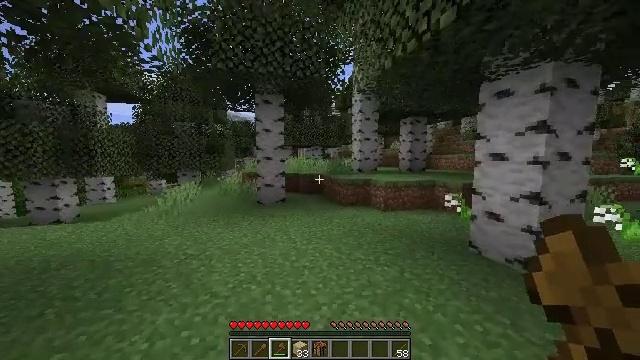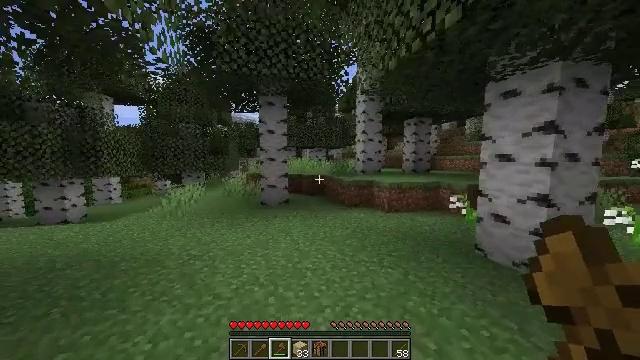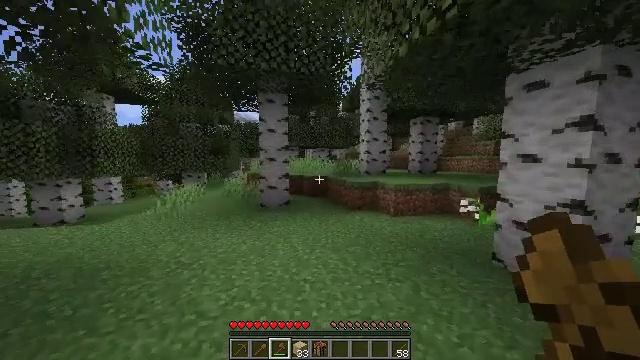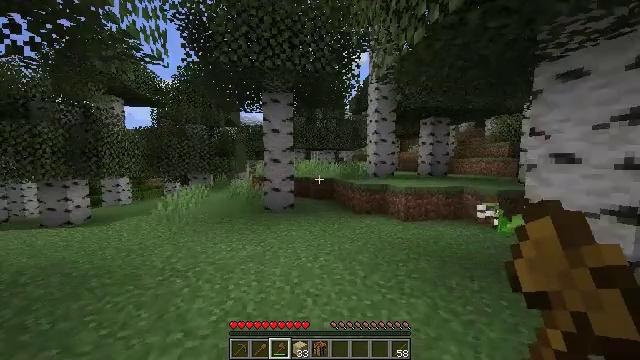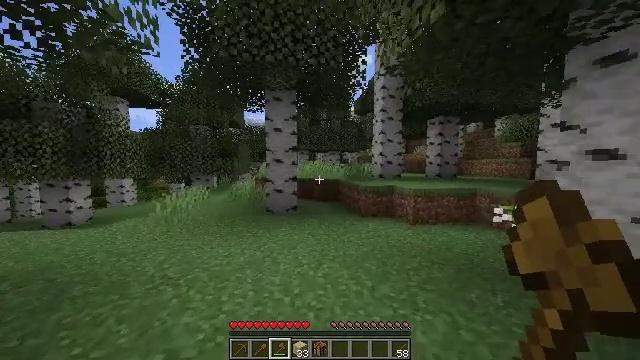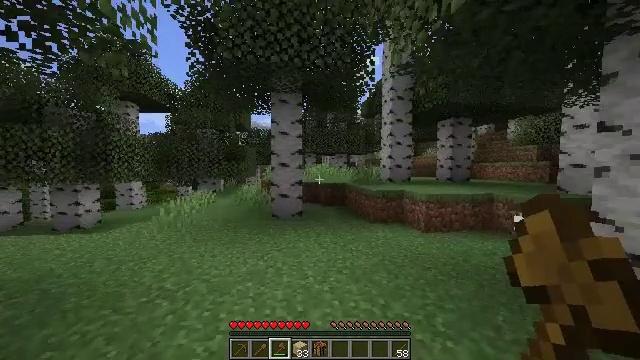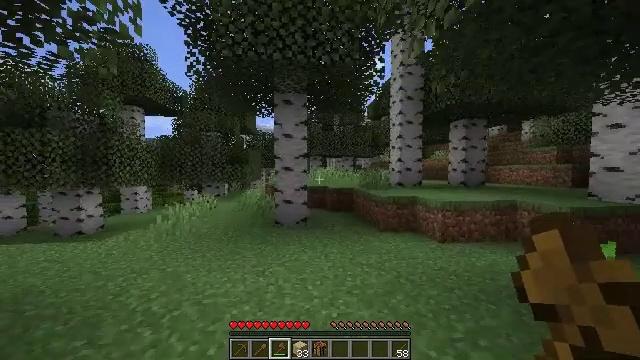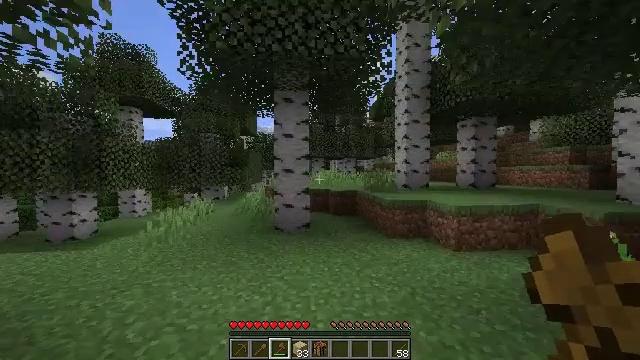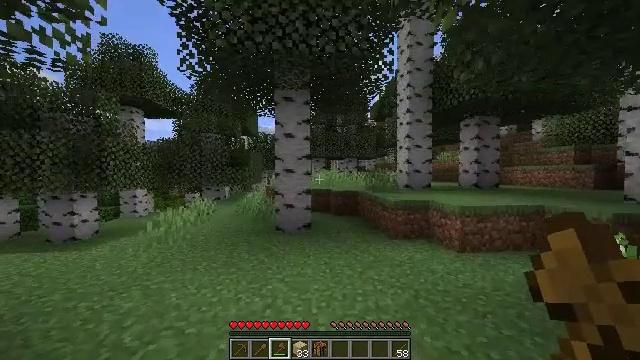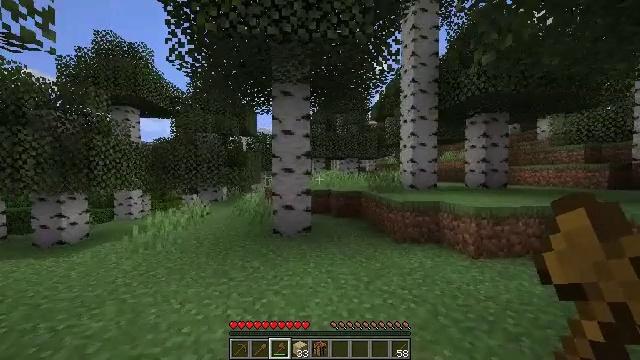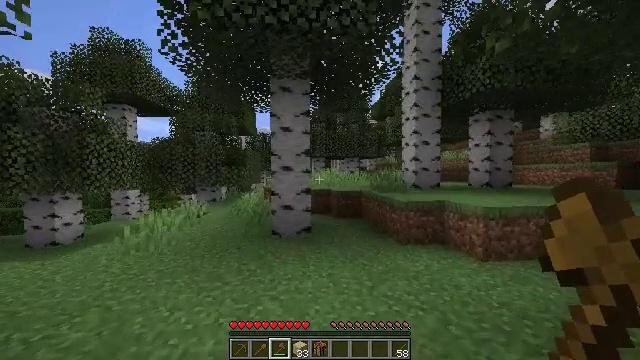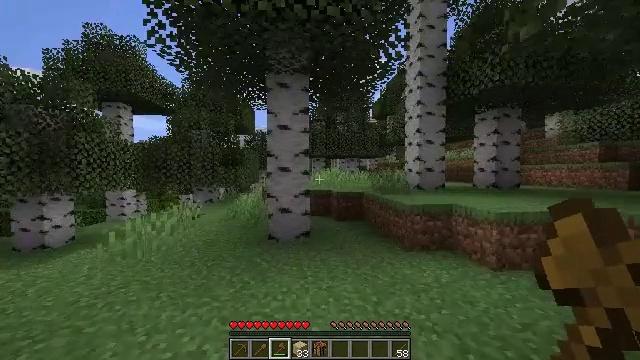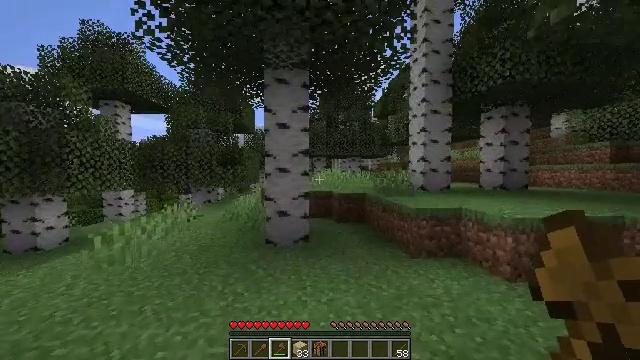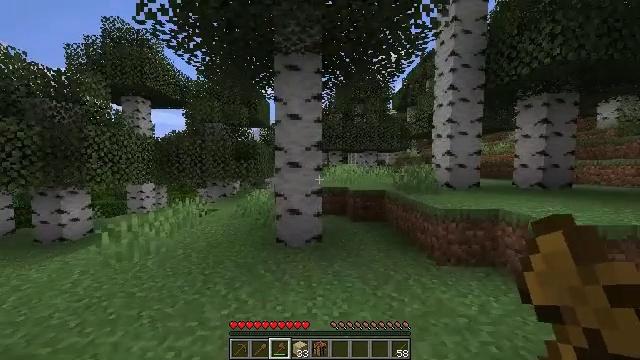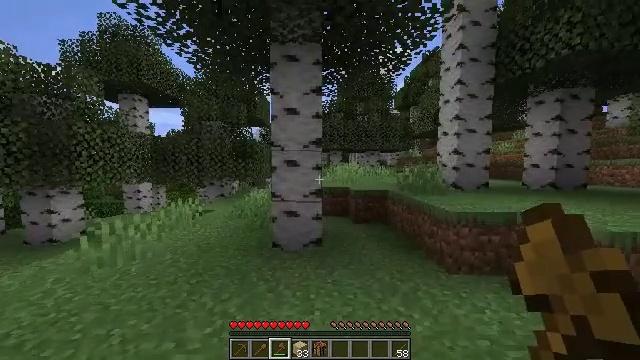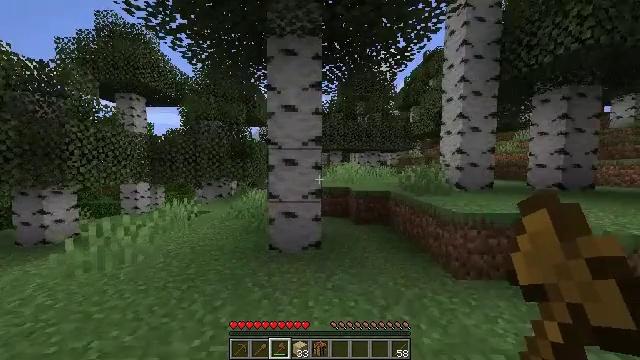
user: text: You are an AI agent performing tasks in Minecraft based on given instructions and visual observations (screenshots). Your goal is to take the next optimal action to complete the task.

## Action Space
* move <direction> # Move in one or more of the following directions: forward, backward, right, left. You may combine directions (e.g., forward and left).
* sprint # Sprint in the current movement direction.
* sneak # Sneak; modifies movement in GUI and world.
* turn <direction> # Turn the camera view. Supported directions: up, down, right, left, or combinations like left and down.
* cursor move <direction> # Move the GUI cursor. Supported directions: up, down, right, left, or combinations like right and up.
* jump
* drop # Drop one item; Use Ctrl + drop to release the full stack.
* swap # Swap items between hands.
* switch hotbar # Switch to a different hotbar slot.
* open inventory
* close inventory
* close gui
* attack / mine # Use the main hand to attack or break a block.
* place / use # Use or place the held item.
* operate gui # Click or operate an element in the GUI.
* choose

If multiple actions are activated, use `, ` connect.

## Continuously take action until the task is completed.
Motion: motion action
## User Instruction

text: Use your axe to get birch logs.
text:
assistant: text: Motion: move forward, sprint
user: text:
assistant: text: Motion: move forward, sprint
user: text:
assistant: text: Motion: move forward, sprint, turn left
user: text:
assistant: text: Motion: move forward, sprint, turn left
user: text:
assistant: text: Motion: move forward, sprint, turn left
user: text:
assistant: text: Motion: move forward, sprint, turn left
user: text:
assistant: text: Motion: move forward, sprint
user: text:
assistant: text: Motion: move forward, sprint
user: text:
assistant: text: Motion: move forward, sprint
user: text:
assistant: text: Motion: move forward, sprint
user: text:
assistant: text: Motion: move forward, sprint
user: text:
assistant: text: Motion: move forward, sprint
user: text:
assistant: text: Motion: move forward, sprint, turn left and down
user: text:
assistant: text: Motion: move forward, sprint
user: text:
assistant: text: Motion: move forward, sprint
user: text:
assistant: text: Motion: move forward, sprint, attack / mine
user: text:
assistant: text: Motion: move forward, sprint, attack / mine
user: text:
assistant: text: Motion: move forward, sprint, attack / mine
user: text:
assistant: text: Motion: move forward, sprint, turn left and down, attack / mine
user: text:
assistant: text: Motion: move forward, sprint, turn left, attack / mine
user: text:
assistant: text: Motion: move forward, sprint, attack / mine
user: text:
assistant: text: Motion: move forward, sprint, attack / mine
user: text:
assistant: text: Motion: move forward, sprint, turn left, attack / mine
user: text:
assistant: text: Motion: move forward and move right, sprint, turn left, attack / mine
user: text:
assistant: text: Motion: move forward and move right, sprint, turn left and down, attack / mine
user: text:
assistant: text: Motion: move forward and move right, sprint, turn left and down, attack / mine
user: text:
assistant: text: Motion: move forward and move right, turn left and down, attack / mine
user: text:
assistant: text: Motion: move forward and move right, turn left, attack / mine
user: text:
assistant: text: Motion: move forward and move right, turn left, attack / mine
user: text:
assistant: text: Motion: move right, turn left, attack / mine